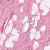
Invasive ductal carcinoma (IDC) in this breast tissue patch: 0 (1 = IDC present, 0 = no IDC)